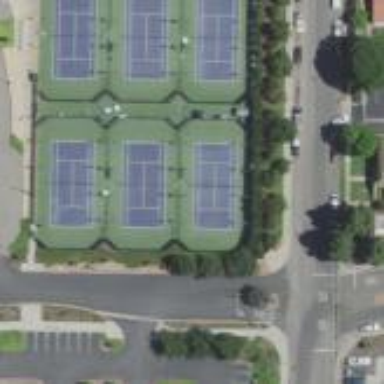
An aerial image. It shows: Tennis court on the leisure land pitch.